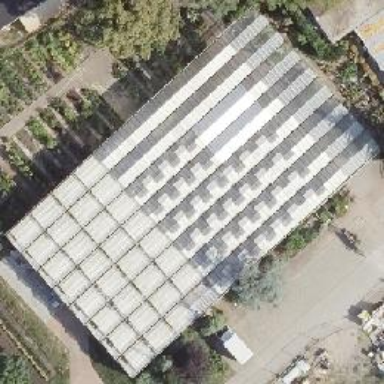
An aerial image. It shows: Greenhouse.